Question: Basically, I want to put the below logic into an install4j file. It will be used to set the vmoptions in an application. The logic seems to work fine in a test class, but getting it in the correct place and in the correct format within the install4j file has proven rather troublesome for me. I just need to split up the locale into three separate vmoptions:
'''
-Duser.language="en"
-Duser.country="US"
-Duser.variant=""
'''
If country or variant aren't provided, I simply want to put a blank string for it's value.
If any additional information or code is needed to help us work through this scenario, let me know and I will provide it if it is available.
The user selected locale is put into '${installer:sys.languageId}'.
I try to get the string in that variable and it's length by using 'getVariable(languageId).length()'
'''
public class VmOptionsTest {
public static void main(String[] args) {
//languageOne represents ${installer:sys.languageId} in this test case
String languageOne = "en_US";
String language = "";
String country = "";
String variant = "";
//for all the if and else if statements
//this is where I would put getVariable(languageId).length() in install4j file
if (languageOne.length() == 2) {
language = languageOne;
country = "";
variant = "";
JOptionPane.showMessageDialog(null, "-Duser.language=" + language + "
" +
"-Duser.country=" + country + "
" + "-Duser.variant=" + variant);
} else if (languageOne.length() == 5) {
language = languageOne.substring(0, 2);
country = languageOne.substring(3, 5);
variant = "";
JOptionPane.showMessageDialog(null, "-Duser.language=" + language + "
" +
"-Duser.country=" + country + "
" + "-Duser.variant=" + variant);
} else if (languageOne.length() > 5) {
language = languageOne.substring(0, 2);
country = languageOne.substring(3, 5);
variant = languageOne.substring(6, 8);
JOptionPane.showMessageDialog(null, "-Duser.language=" + language + "
" +
"-Duser.country=" + country + "
" + "-Duser.variant=" + variant);
}
}
}
'''
This is the output of the above code.

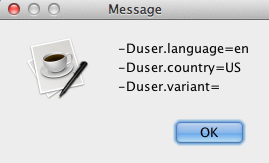
Answer: Well, I finally figured it out.
In my install4j IDE, I created 3 new installer variables.
'''
${installer:language}
${installer:country}
${installer:variant}
'''
Then I wrote a script for each one.
---
'''
**${installer:language}**
String language = context.getVariable("language").toString();
String languageId = context.getVariable("sys.languageId").toString();
if(languageId.length() >= 2){
language = languageId.substring(0,2);
}
return language;
'''
---
'''
**${installer:country}**
String country = context.getVariable("country").toString();
String languageId = context.getVariable("sys.languageId").toString();
if(languageId.length() == 2){
country = " ";
}else if(languageId.length() > 2){
country = languageId.substring(3, 5);
}
return country;
'''
---
'''
**${installer:variant}**
String variant = context.getVariable("variant").toString();
String languageId = context.getVariable("sys.languageId").toString();
if(languageId.length() < 8){
variant = " ";
}else{
variant = languageId.substring(6, 8);
}
return variant;
'''
---
Finally, I set the VMoptions
'''
-Duser.language=${installer:language}
-Duser.country=${installer:country}
-Duser.variant=${installer:variant}
'''
Hope this helps if anyone runs across a similar issue.